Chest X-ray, PA view. Patient: 56 years old, sex F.
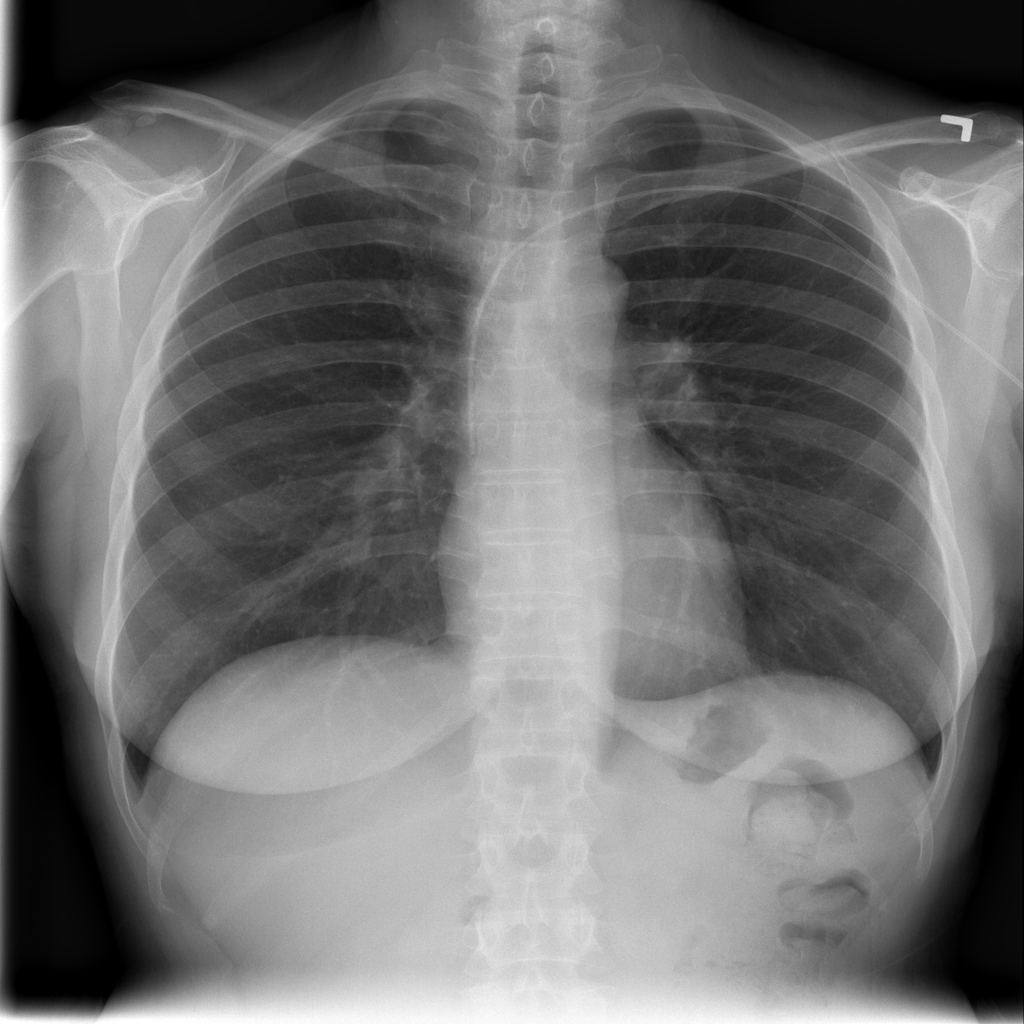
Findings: No Finding